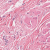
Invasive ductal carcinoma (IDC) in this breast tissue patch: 0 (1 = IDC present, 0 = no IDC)